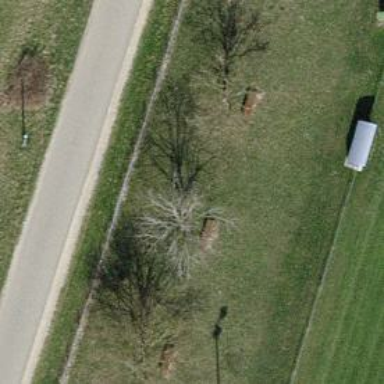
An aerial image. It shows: Bench for seating.